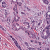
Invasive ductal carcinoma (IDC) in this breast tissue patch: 1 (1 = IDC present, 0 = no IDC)